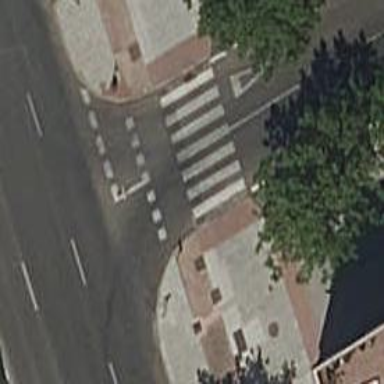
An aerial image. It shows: Zebra crossing on the road.